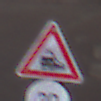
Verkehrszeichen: Bahnuebergang
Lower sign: Geschwindigkeit30
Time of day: Dusk
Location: Outdoor (Nature)
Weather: Clear
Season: NotSpecified
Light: Natural